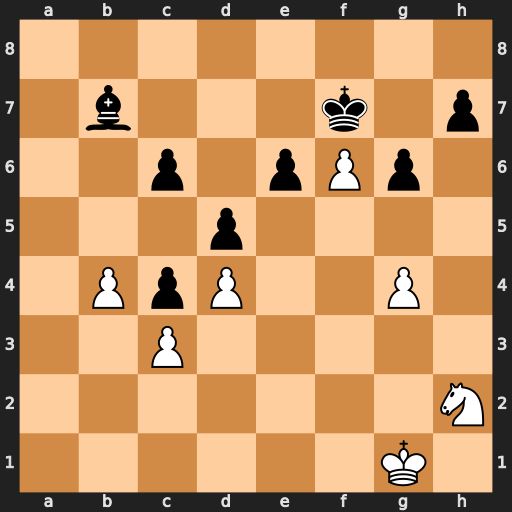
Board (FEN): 8/1b3k1p/2p1pPp1/3p4/1PpP2P1/2P5/7N/6K1
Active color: w
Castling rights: -
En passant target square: -
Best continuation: g5 e5 dxe5